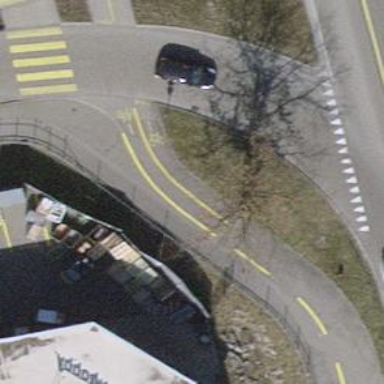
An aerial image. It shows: Asphalt cycleway with unmarked crossing.